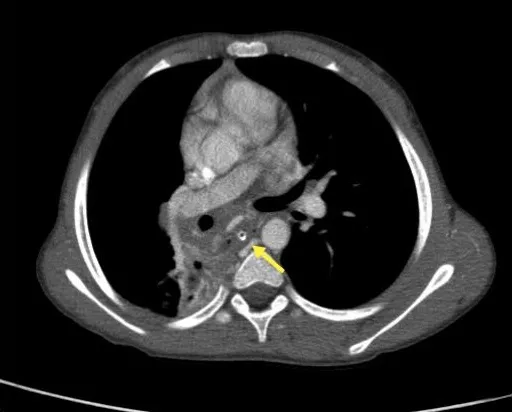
Computed tomography image demonstrating the complex vascular supply to the mass. Arrow indicates the branch of the aorta supplying the mass.
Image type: radiology (ct)